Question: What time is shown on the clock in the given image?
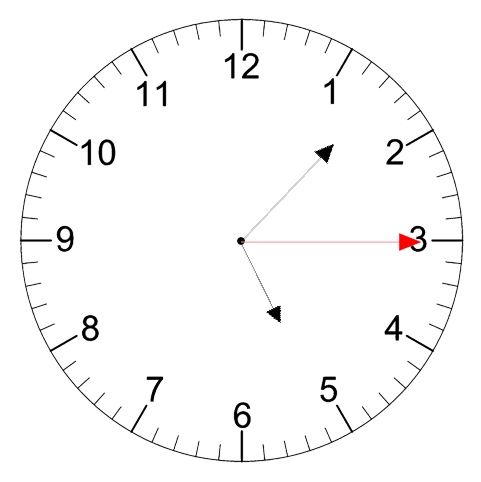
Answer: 05:07:15